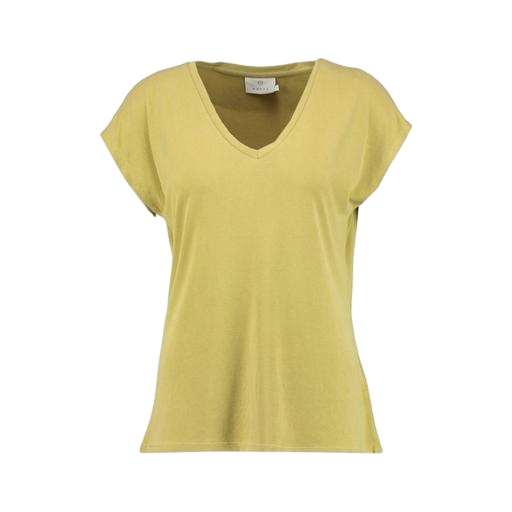
beige t-shirt green, loose fit t-shirt, v-neck shirt, white background